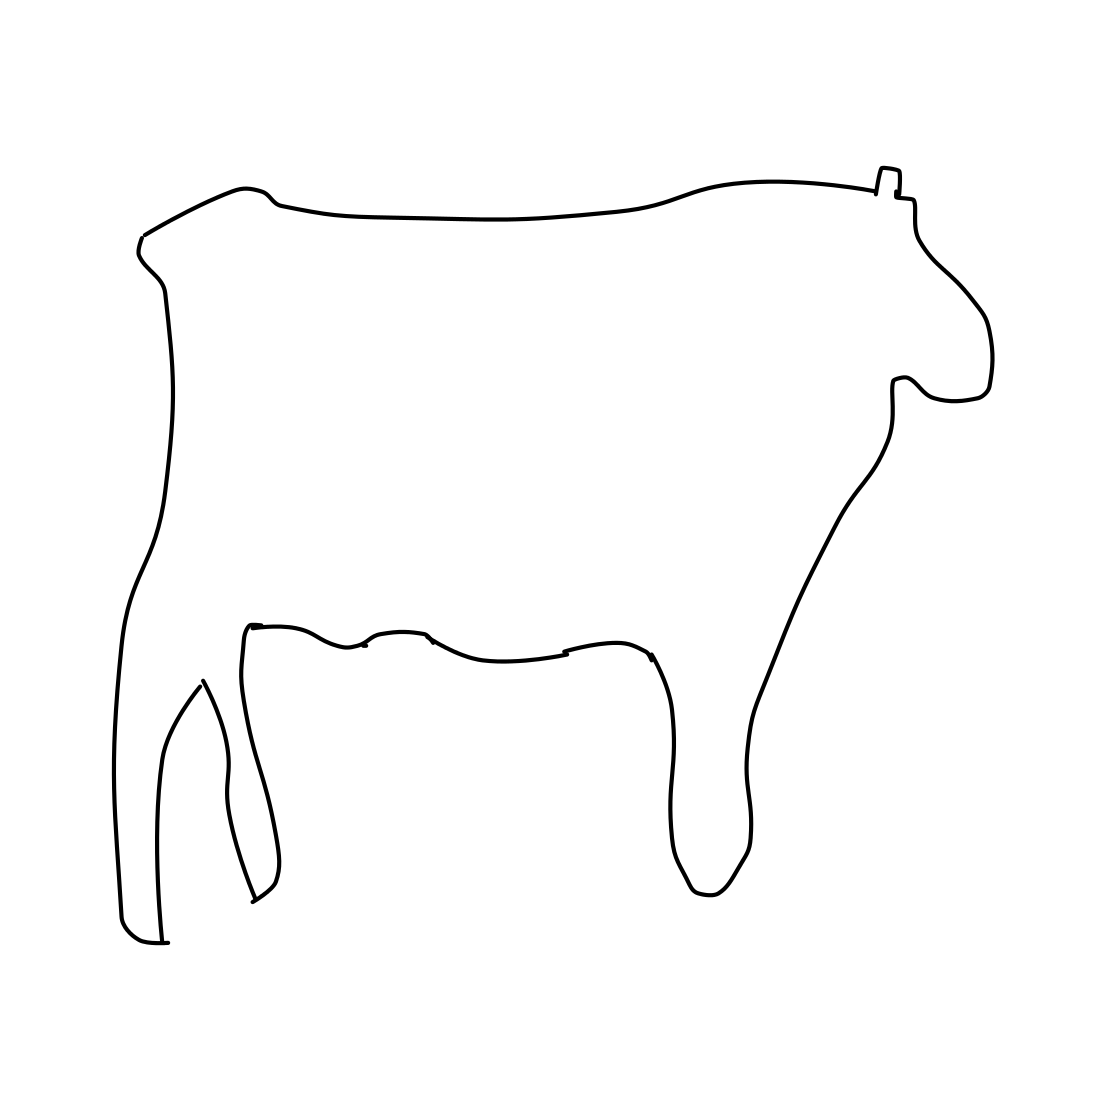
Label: cow